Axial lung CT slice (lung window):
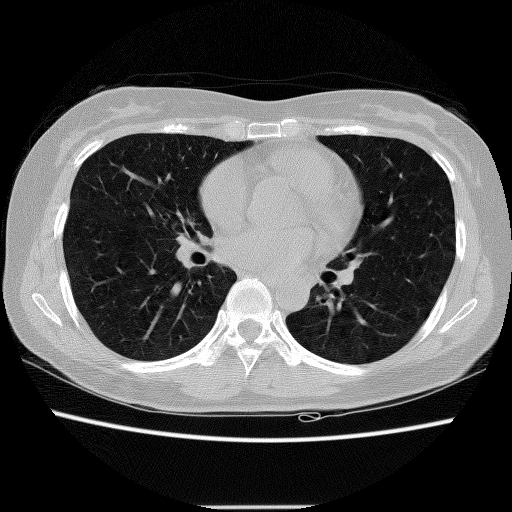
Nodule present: no